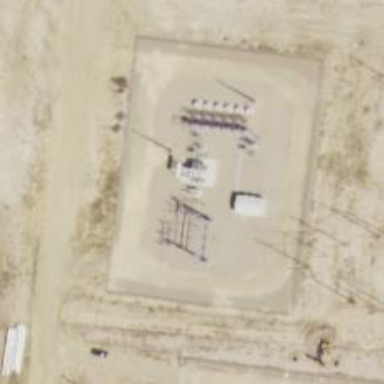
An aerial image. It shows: Switch used for power control.